Field crop: tomato
Growth stage: 1
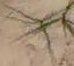
Species: cyperus